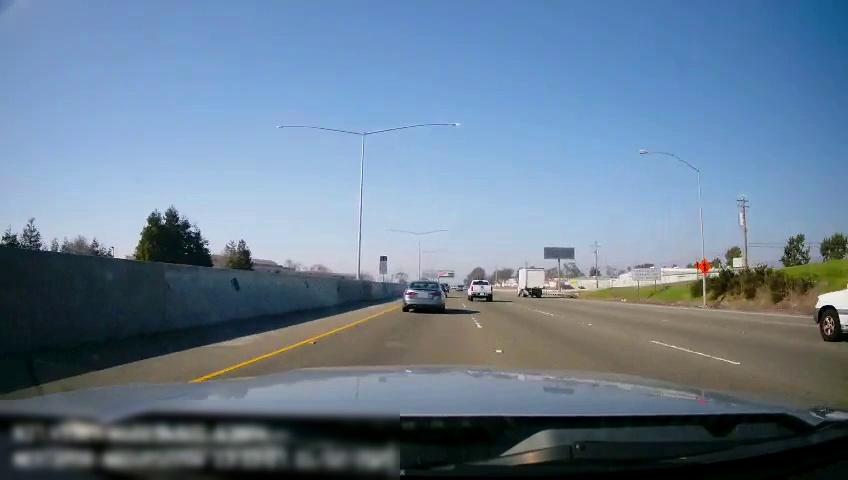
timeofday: Day
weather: Sunny
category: Drivable Space
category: Vehicles | Truck
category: Vehicles | Car
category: Vehicles | Other LV
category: Vehicles | SUV
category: Lanes | Alternate Lane
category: Lanes | Current Lane
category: Lanes | Current Lane
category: Lanes | Alternate Lane
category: Traffic | Signs